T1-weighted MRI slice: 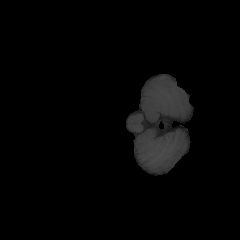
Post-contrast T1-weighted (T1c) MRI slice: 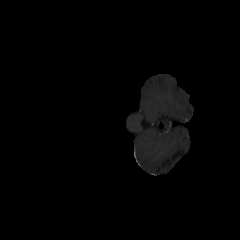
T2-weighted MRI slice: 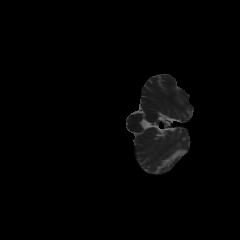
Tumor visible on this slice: no